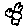
Label: bird